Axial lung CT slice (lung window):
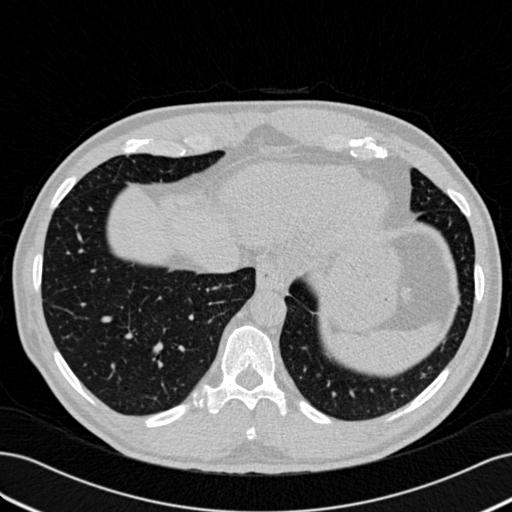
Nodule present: no